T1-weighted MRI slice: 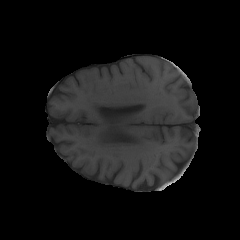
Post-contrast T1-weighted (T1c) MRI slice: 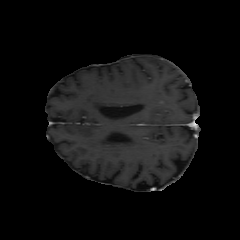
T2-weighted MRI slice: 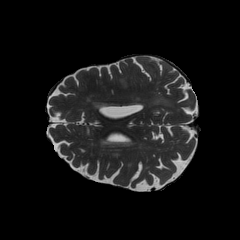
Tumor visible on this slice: yes